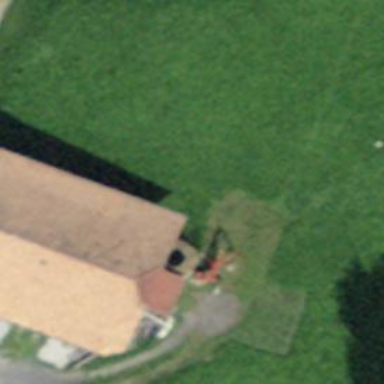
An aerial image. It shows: Barn.